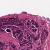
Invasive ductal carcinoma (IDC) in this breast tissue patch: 0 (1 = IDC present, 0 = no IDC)